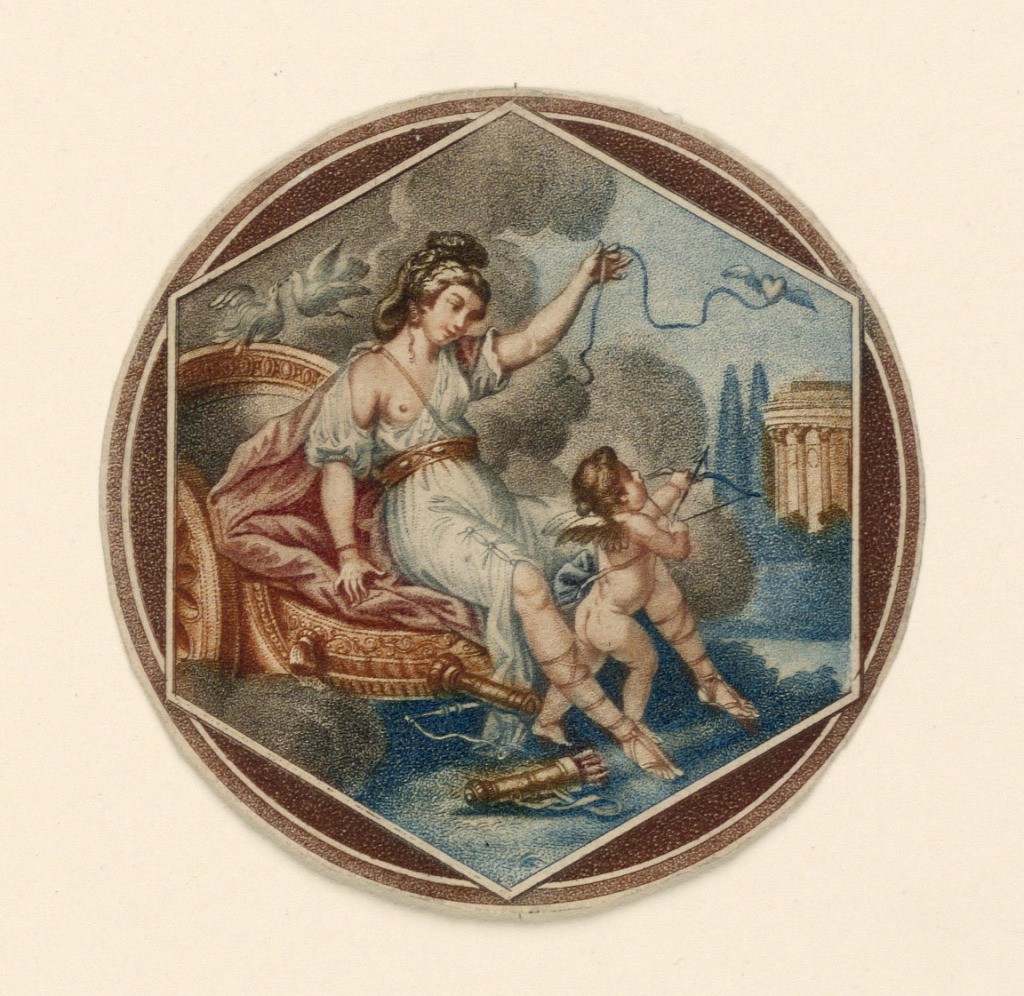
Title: Venus and Cupid
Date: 1760-1790
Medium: Stipple engraving with etching, printed with colors on paper
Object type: Print
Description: Venus, seated in her chariot, flies a winged heart on the string, kite-like, while cupid aims at it with his bow and arrow. In a hexagon inscribed in a circle. Decoration for the lid of a snuff box.